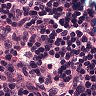
Metastatic tissue present: no